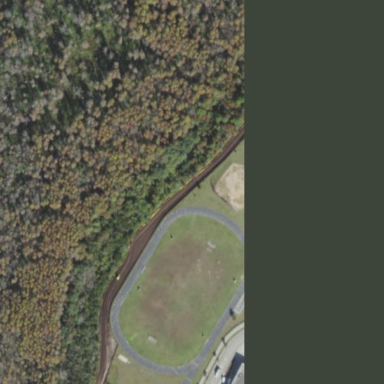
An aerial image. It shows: Track in leisure land.